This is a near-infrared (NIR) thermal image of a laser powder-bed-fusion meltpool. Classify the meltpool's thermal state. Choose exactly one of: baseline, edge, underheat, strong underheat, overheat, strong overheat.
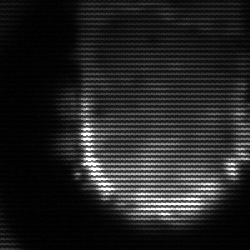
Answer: baseline